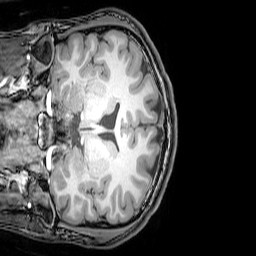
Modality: T1w
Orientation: coronal
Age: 20
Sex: male
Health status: healthy
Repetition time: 0.081 s
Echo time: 0.037 s